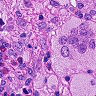
Metastatic tissue present: no